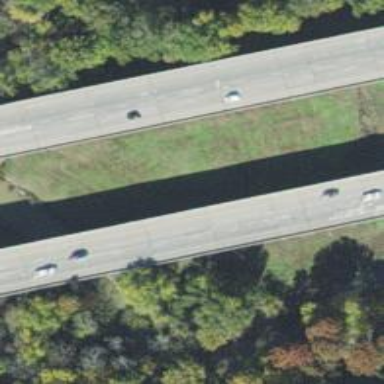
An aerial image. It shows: Beam bridge on motorway.